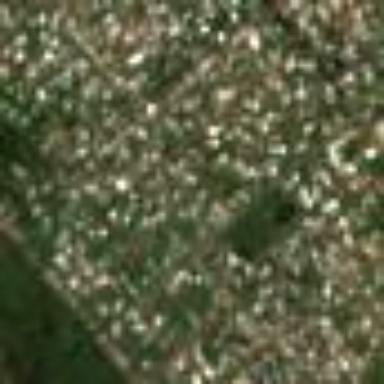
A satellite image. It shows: Irregular settlement in residential area.